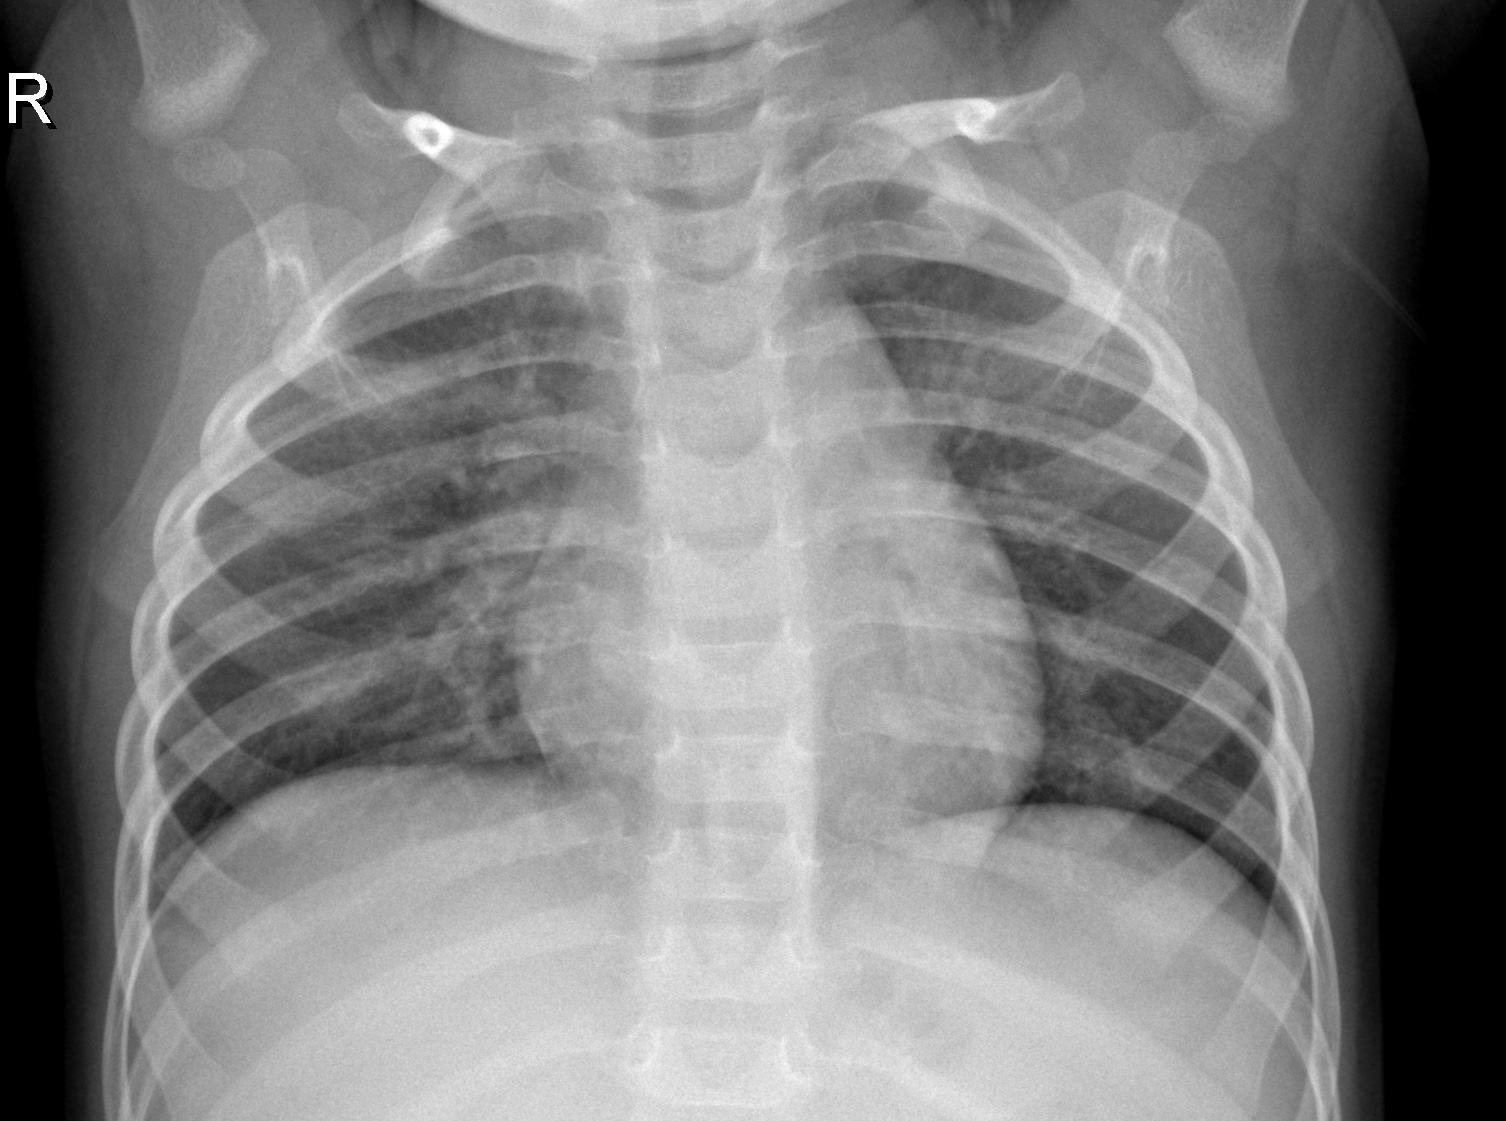
Diagnosis: NORMAL